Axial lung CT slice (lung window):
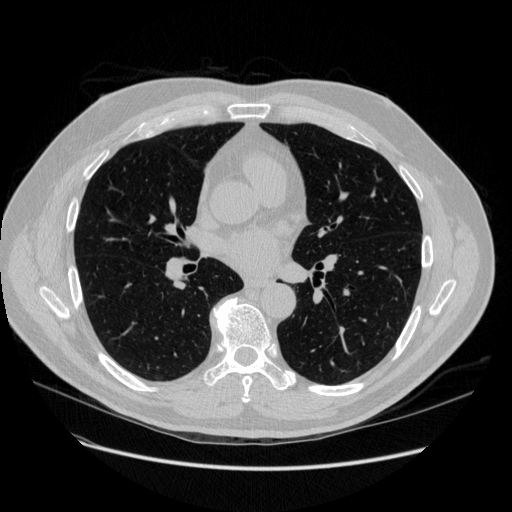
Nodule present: no